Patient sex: F
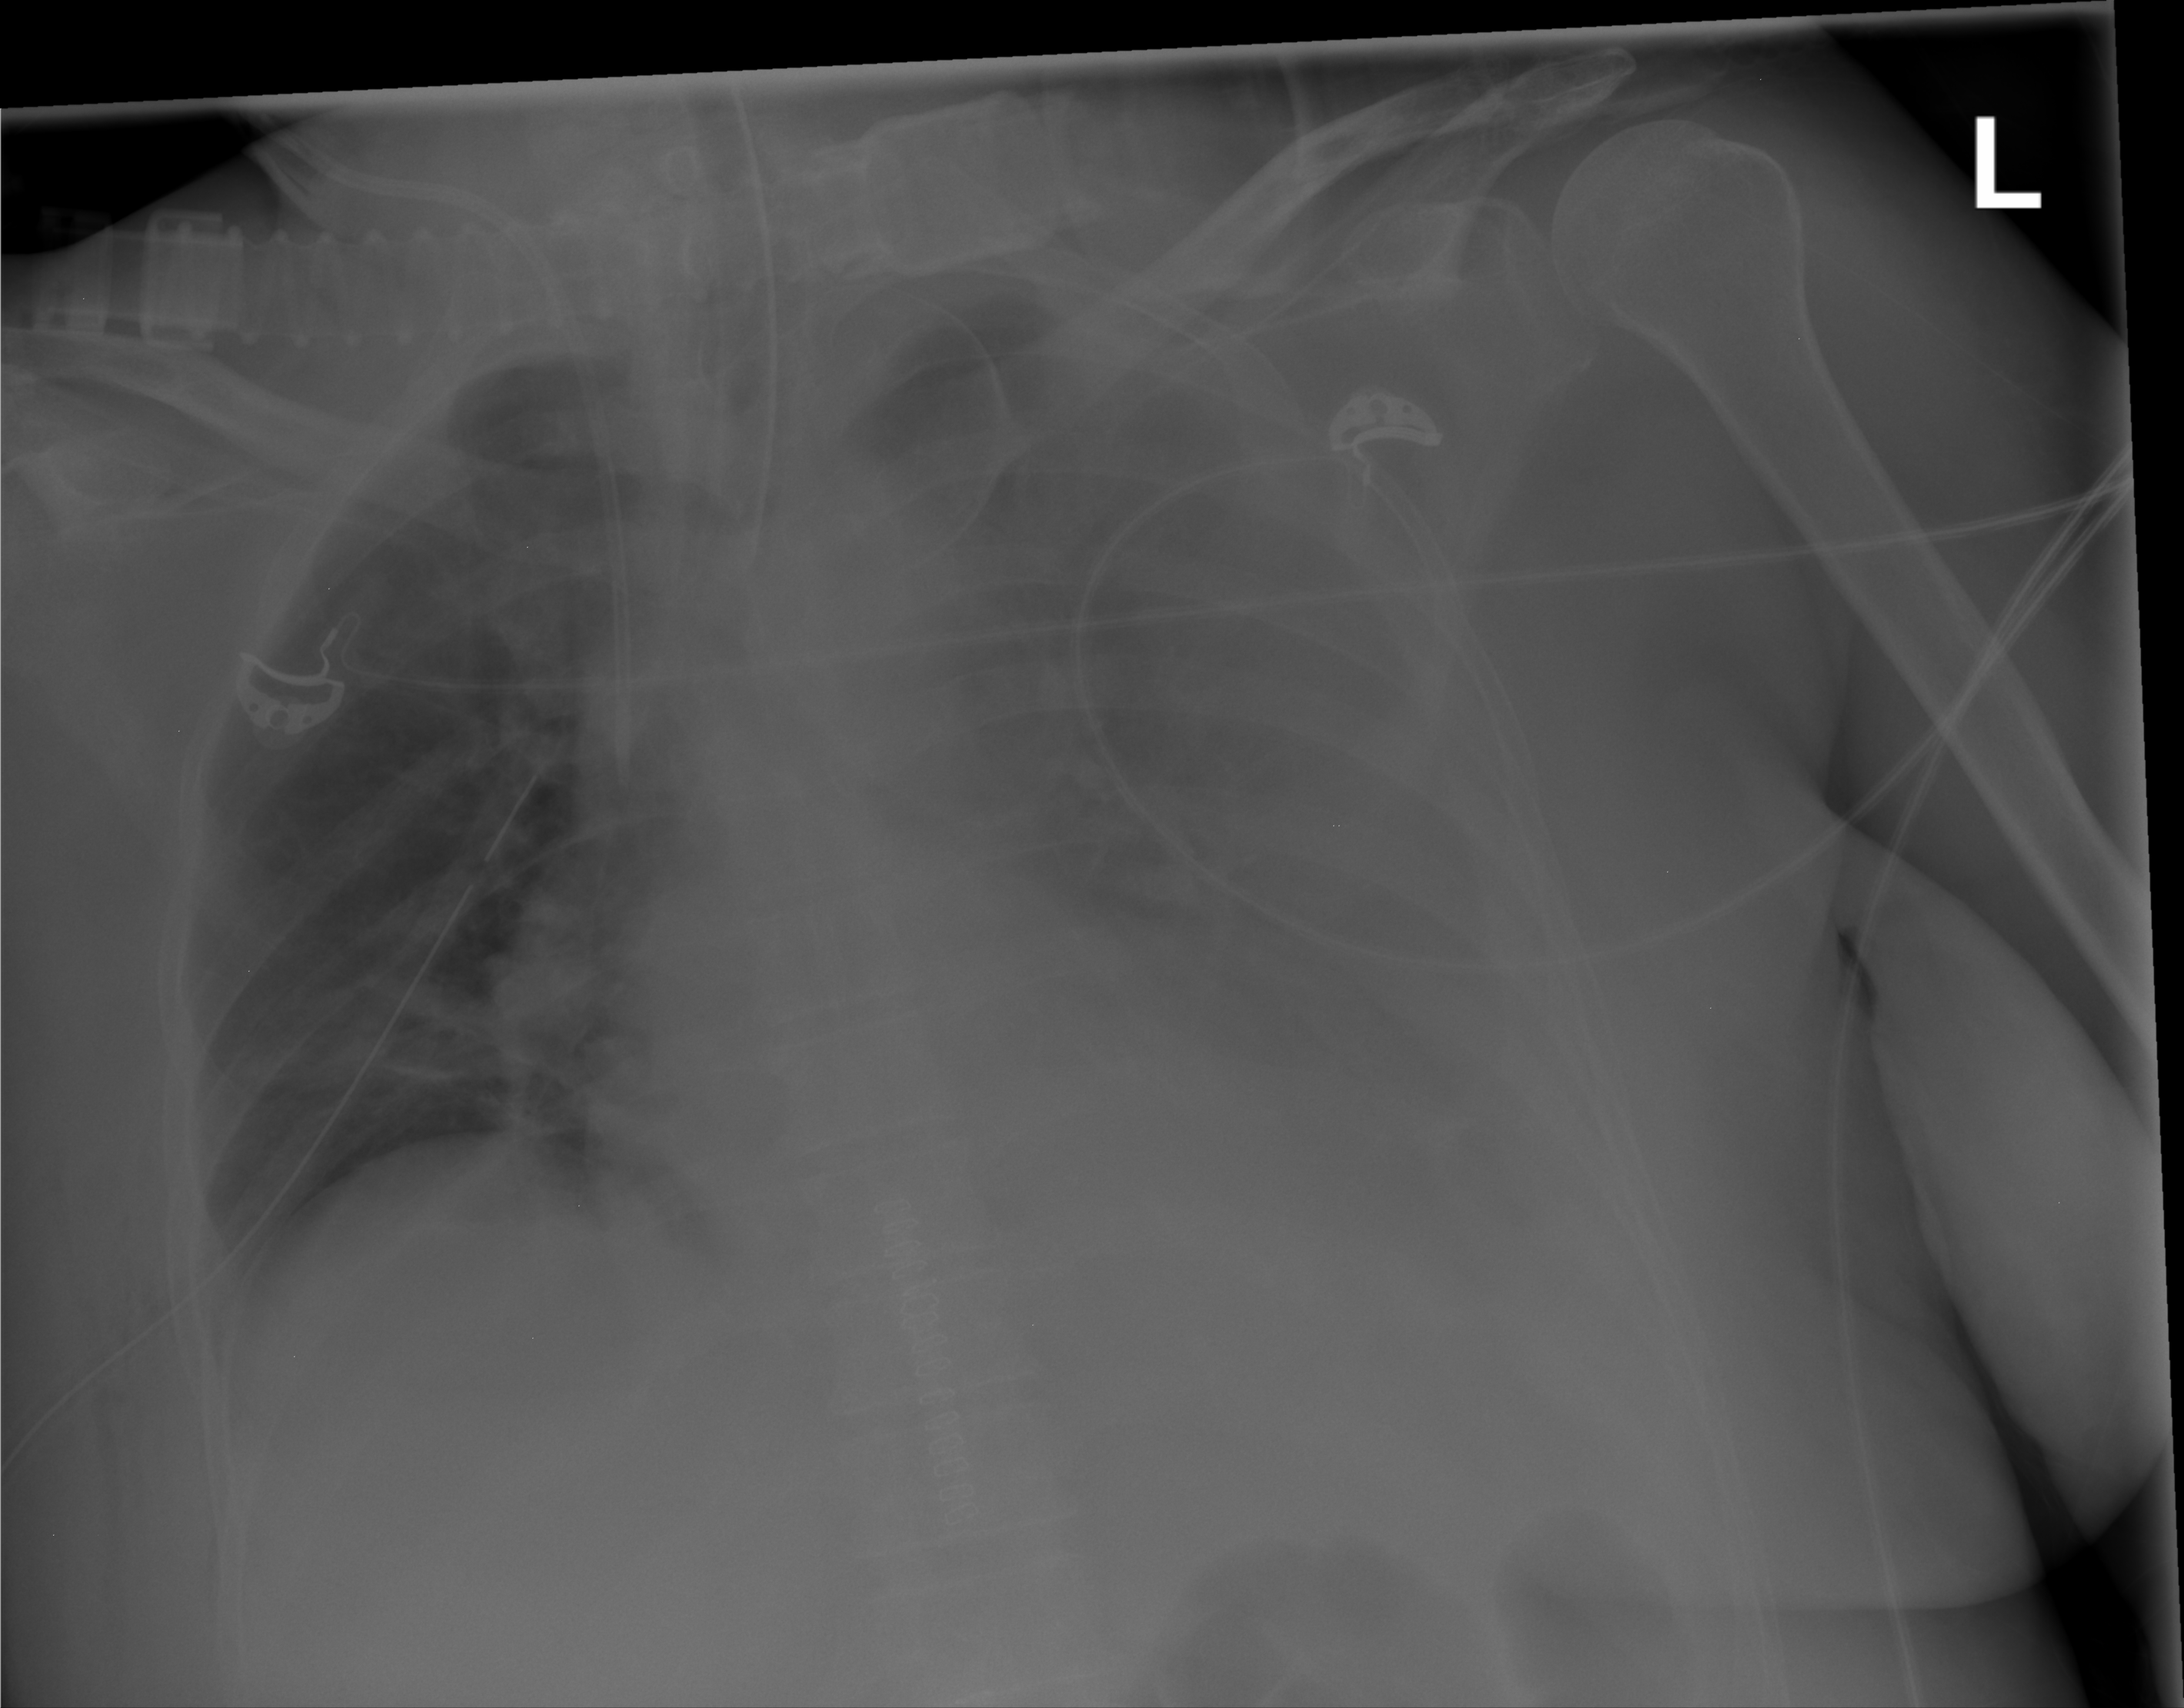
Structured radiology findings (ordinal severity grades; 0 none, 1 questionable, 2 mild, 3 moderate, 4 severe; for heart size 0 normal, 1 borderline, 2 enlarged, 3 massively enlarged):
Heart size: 1
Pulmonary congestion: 0
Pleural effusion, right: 0
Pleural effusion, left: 3
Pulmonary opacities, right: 0
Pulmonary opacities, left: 0
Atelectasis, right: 2
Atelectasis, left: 3